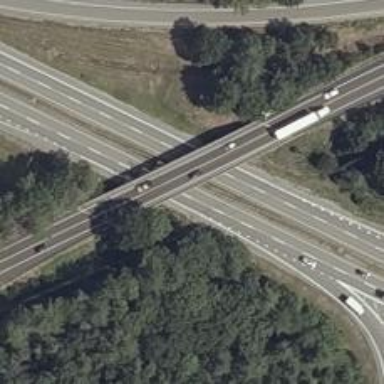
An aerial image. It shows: Motorway junction.